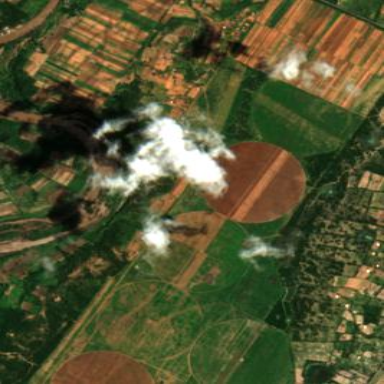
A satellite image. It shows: Farmland growing cotton crops.